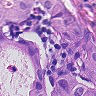
Metastatic tissue present: yes